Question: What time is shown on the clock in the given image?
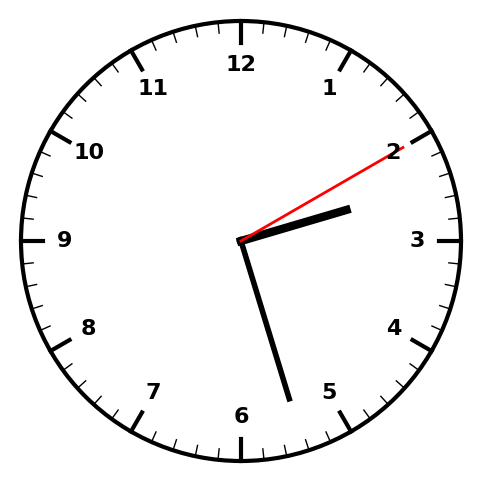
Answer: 02:27:10